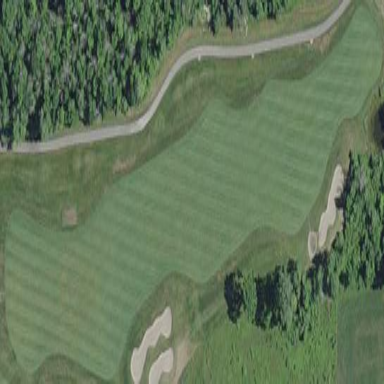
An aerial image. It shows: Grassy area designated as golf fairway.